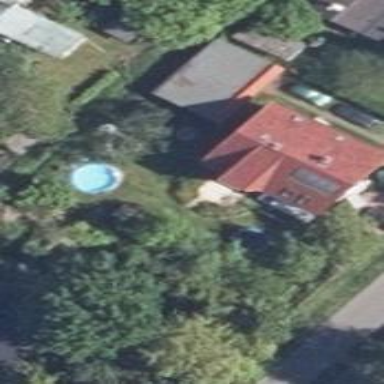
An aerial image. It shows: Simple and straightforward house.